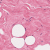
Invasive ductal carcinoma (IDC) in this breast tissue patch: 0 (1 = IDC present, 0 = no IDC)